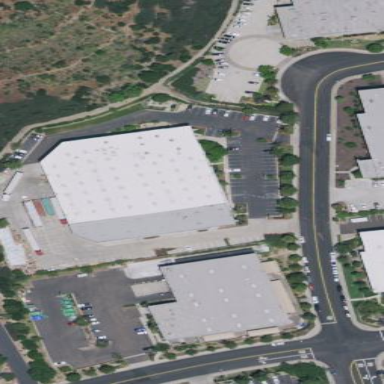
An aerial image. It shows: Industrial building.